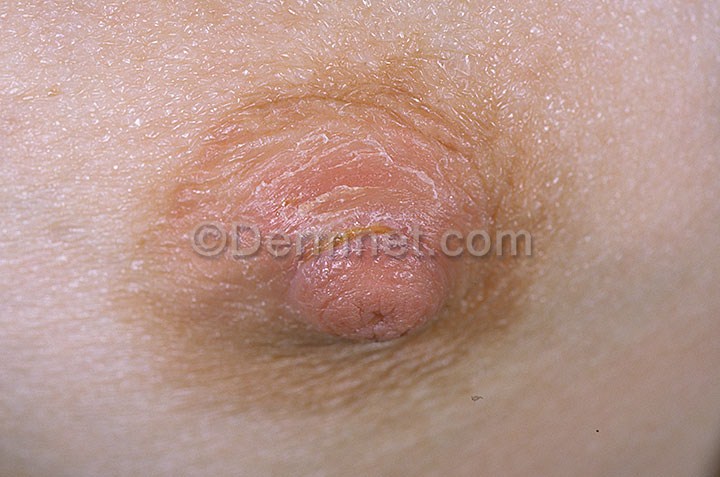
Disease: Eczema Photos